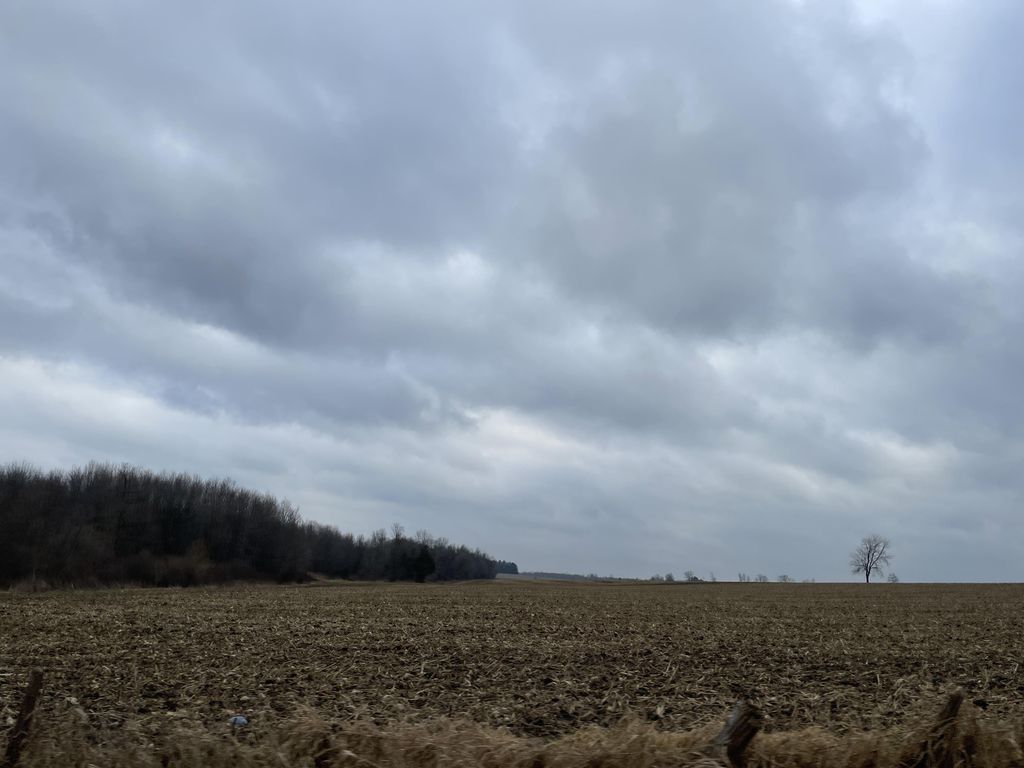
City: kitchener-waterloo